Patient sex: M
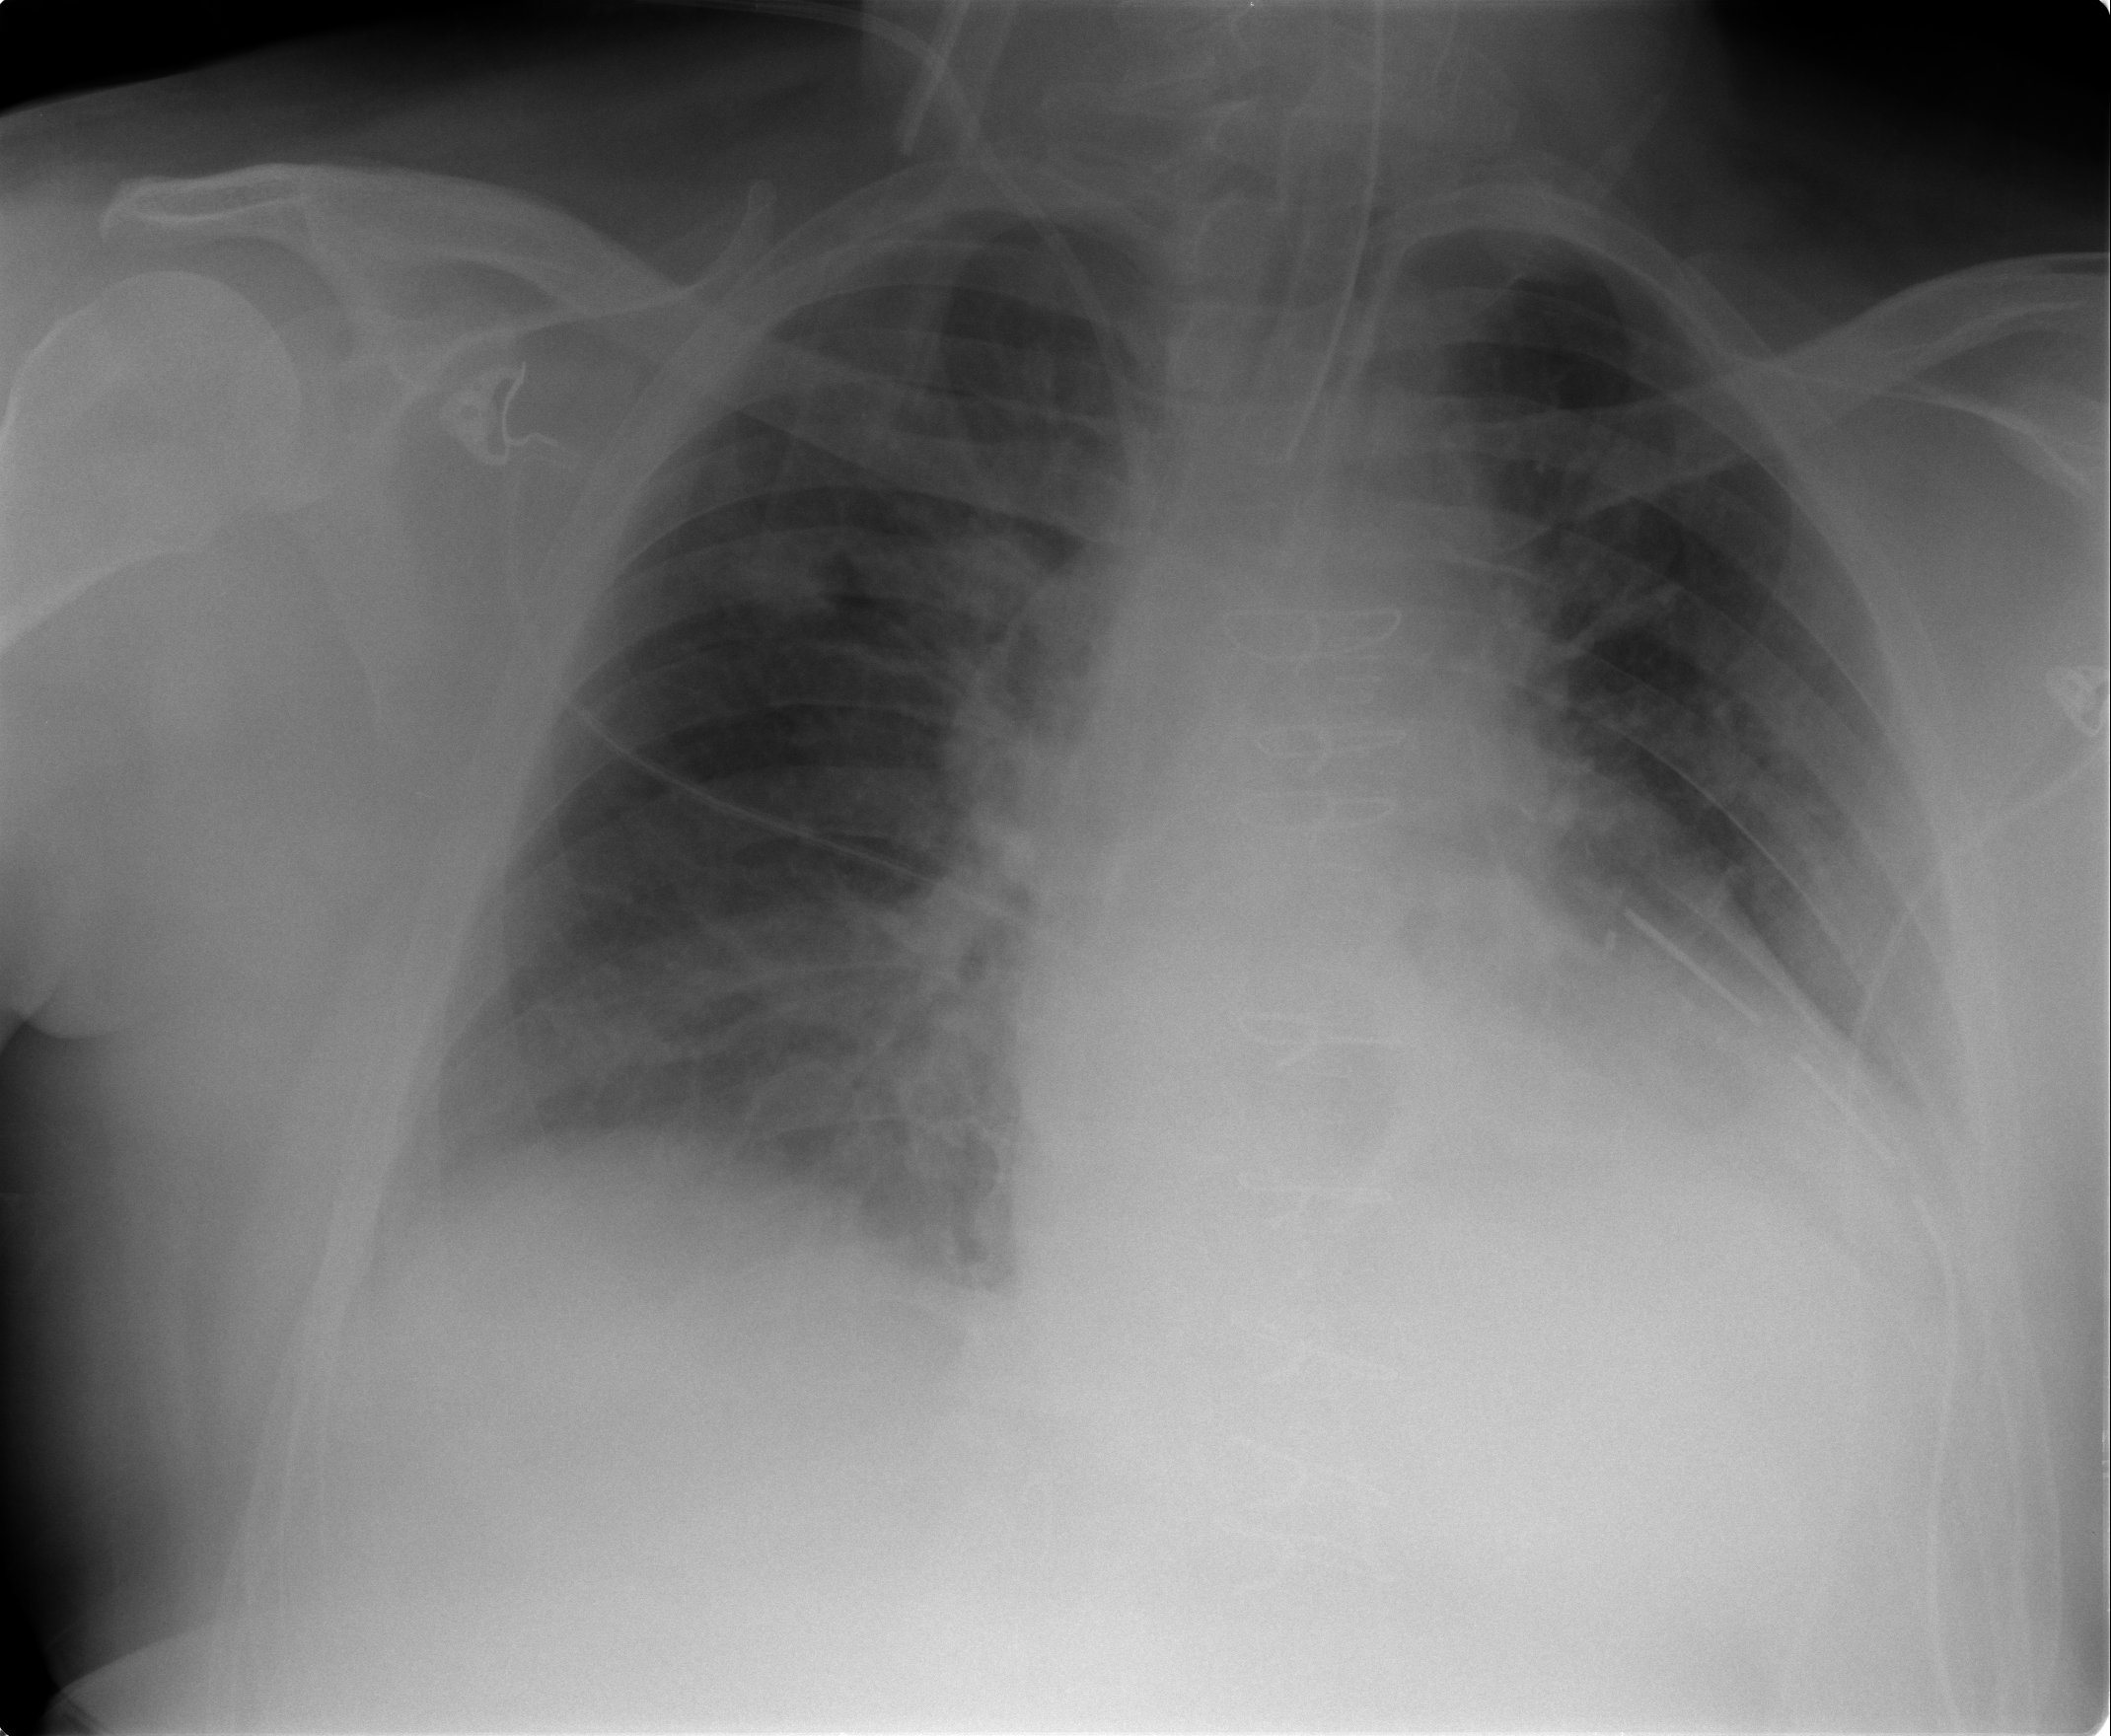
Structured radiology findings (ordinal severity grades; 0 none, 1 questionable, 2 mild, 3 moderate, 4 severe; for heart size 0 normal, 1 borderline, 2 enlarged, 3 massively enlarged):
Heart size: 2
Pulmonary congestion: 2
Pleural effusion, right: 2
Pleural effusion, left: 2
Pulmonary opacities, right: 0
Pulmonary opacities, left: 2
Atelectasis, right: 2
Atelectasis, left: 3